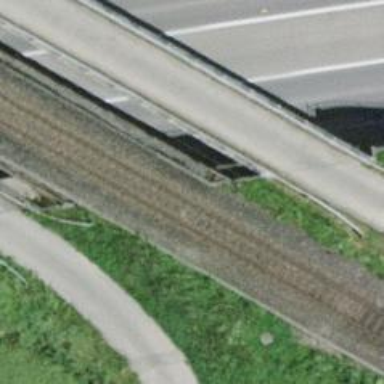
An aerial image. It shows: Railway bridge with electrified contact lines.